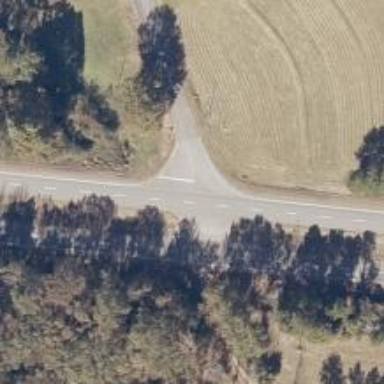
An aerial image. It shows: Asphalt dual carriageway classified as trunk highway.